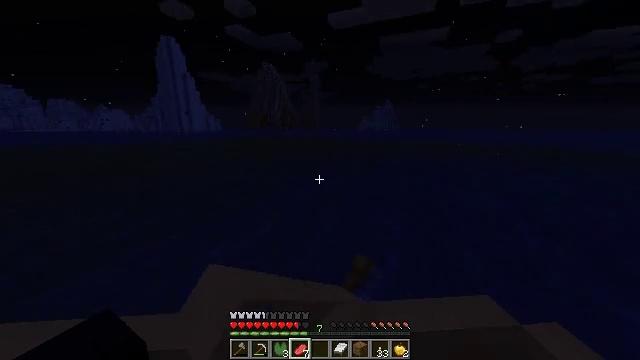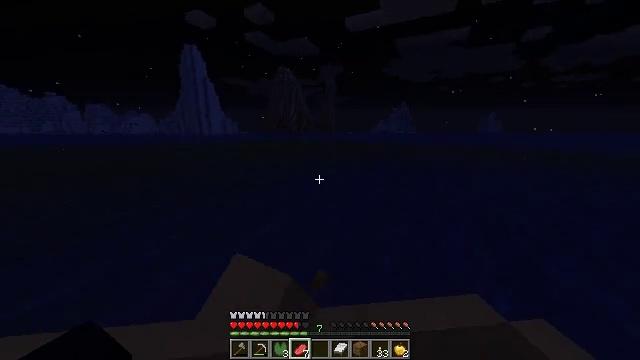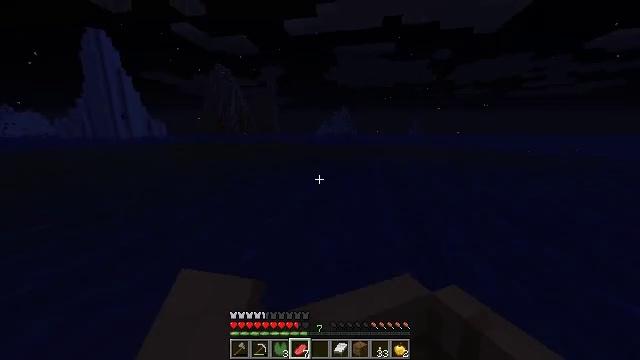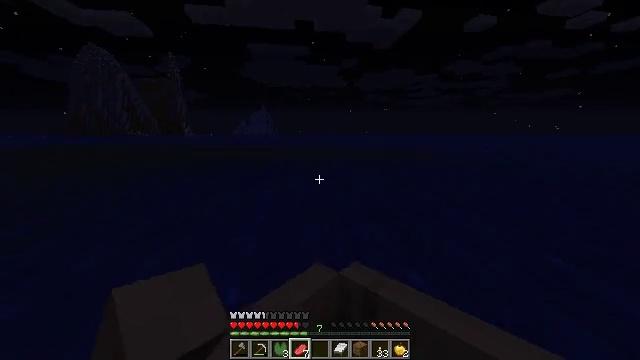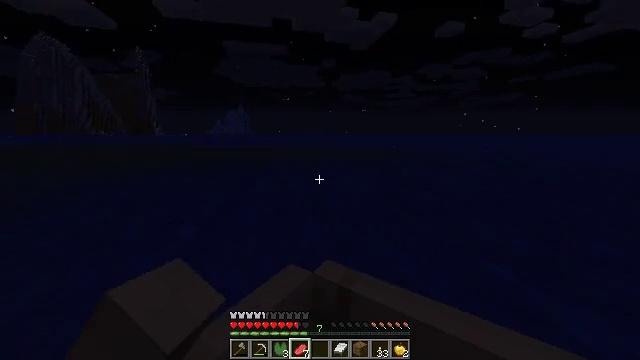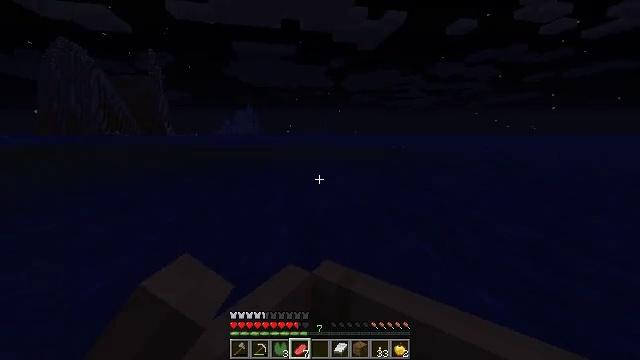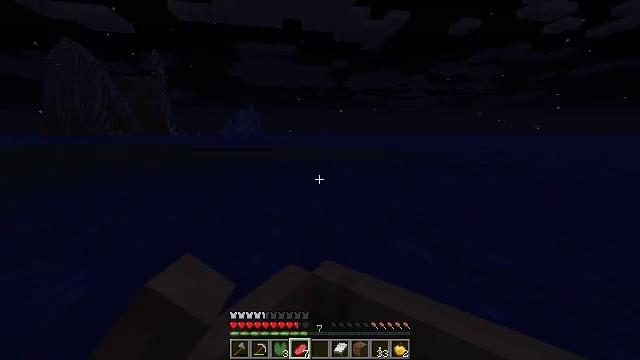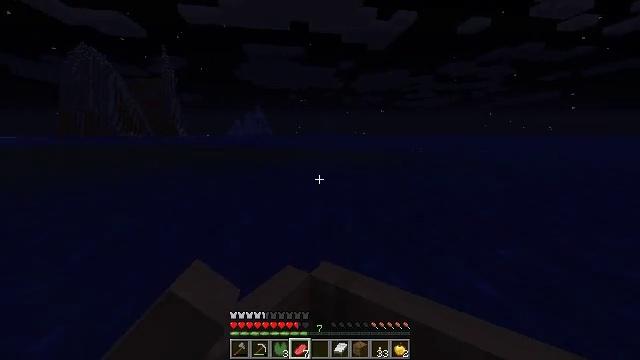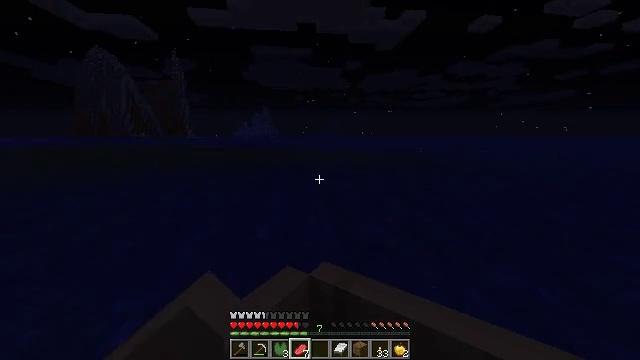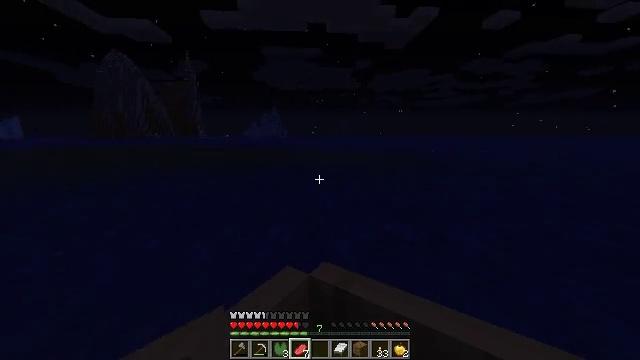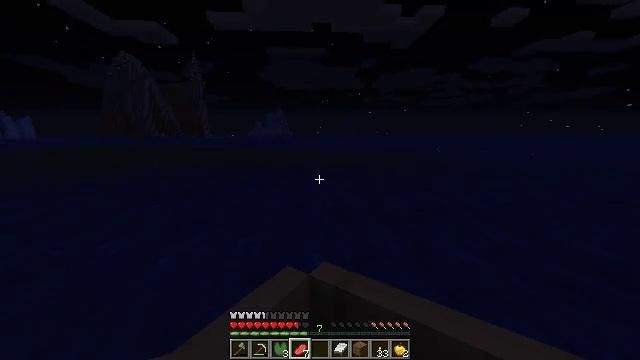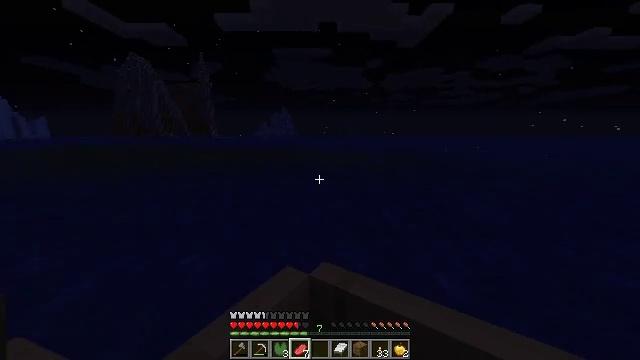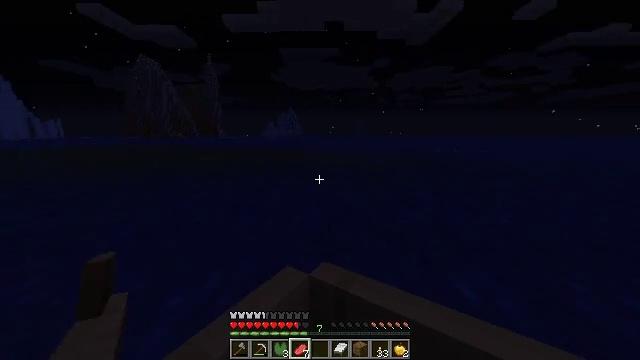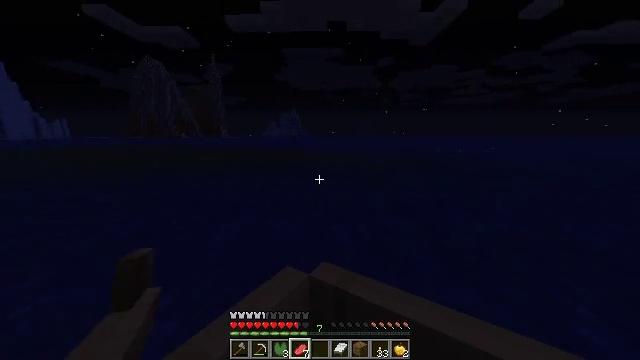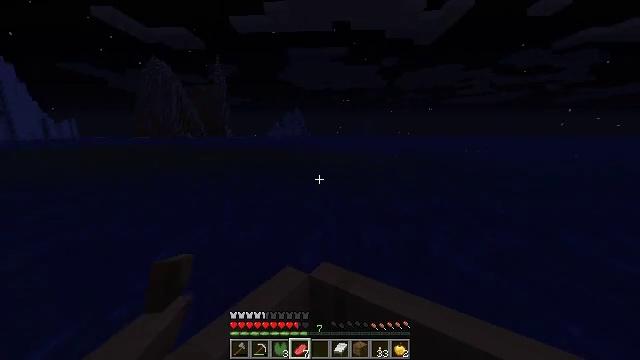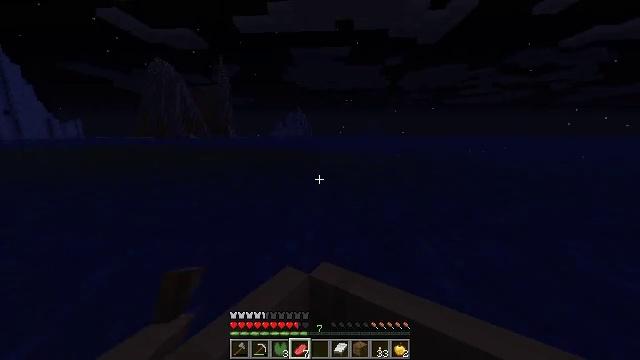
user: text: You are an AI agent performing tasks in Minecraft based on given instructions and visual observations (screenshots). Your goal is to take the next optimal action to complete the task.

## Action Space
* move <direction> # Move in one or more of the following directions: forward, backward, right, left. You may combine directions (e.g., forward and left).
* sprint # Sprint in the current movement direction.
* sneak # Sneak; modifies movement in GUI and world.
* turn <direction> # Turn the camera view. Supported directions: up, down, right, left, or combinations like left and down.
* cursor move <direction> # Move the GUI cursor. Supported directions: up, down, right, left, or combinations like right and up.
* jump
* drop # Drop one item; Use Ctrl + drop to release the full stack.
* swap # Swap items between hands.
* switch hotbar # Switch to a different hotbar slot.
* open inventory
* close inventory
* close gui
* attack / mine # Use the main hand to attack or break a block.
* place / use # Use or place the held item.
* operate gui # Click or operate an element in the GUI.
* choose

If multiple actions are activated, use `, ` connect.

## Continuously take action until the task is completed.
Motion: motion action
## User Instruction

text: Break the mossy stone bricks in a structure.
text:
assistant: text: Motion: move forward, sprint, turn right
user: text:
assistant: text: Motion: move forward, sprint, turn right
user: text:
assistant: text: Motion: move forward, sprint, turn right
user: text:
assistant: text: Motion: move forward, sprint, turn right
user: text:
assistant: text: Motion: move forward, sprint
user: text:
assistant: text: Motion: move forward, sprint
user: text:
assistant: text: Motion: move forward, sprint
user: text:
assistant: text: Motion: move forward, sprint
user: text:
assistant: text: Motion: move forward, sprint
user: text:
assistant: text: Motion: move forward, sprint
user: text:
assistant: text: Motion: move forward, sprint
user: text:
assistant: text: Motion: move forward, sprint
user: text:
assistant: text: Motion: move forward, sprint
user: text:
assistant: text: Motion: move forward, sprint
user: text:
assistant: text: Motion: move forward, sprint
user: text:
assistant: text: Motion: move forward, sprint
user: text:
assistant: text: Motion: move forward, sprint, turn left
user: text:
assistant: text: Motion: move forward, sprint, turn left and down
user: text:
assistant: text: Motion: move forward, sprint, turn left and down
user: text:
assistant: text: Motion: move forward, sprint, turn left
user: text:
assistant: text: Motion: move forward, sprint, turn left
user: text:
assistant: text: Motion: move forward, sprint, turn left
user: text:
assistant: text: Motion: move forward, sprint, turn left and up
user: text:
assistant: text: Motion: move forward, sprint
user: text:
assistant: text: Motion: move forward, sprint
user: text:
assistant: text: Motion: move forward, sprint
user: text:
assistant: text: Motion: move forward, sprint, turn right
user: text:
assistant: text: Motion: move forward, sprint, turn down
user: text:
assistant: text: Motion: move forward, sprint, turn left
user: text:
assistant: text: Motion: move forward, sprint, turn left